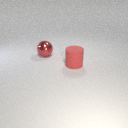
large red metal sphere to the left of large red rubber cylinder